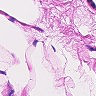
Metastatic tissue present: no